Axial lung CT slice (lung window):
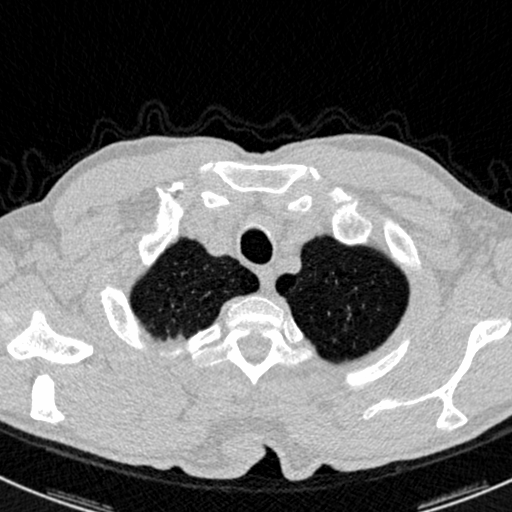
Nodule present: no